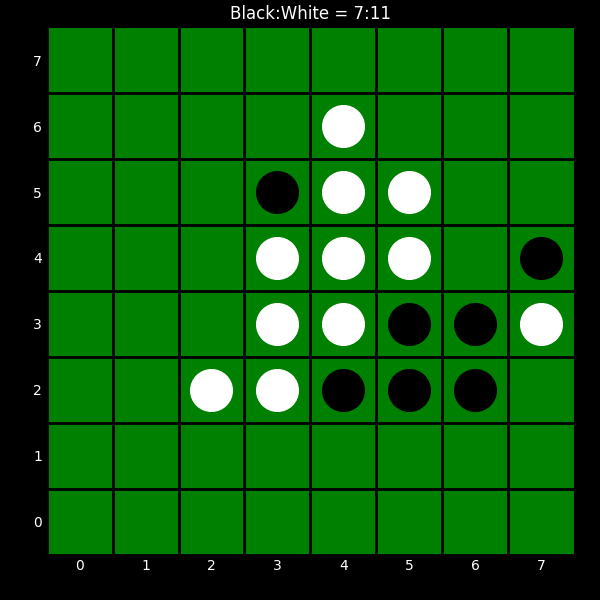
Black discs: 7
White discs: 11